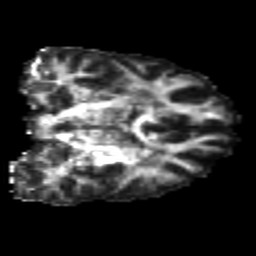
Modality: FA
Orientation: coronal
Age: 26
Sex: male
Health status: healthy
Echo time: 0.074 s